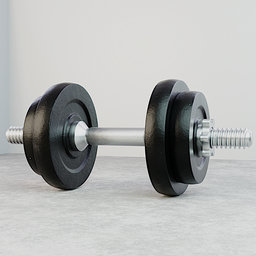
Label: tools